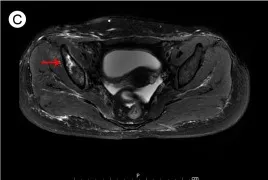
During the albumin-bound paclitaxel treatment in September 2021.
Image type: radiology (mri)